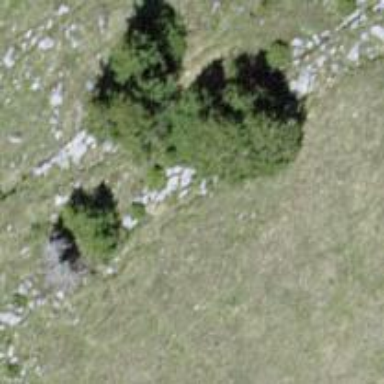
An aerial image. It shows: Needle-leaved tree in its natural environment.